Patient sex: F
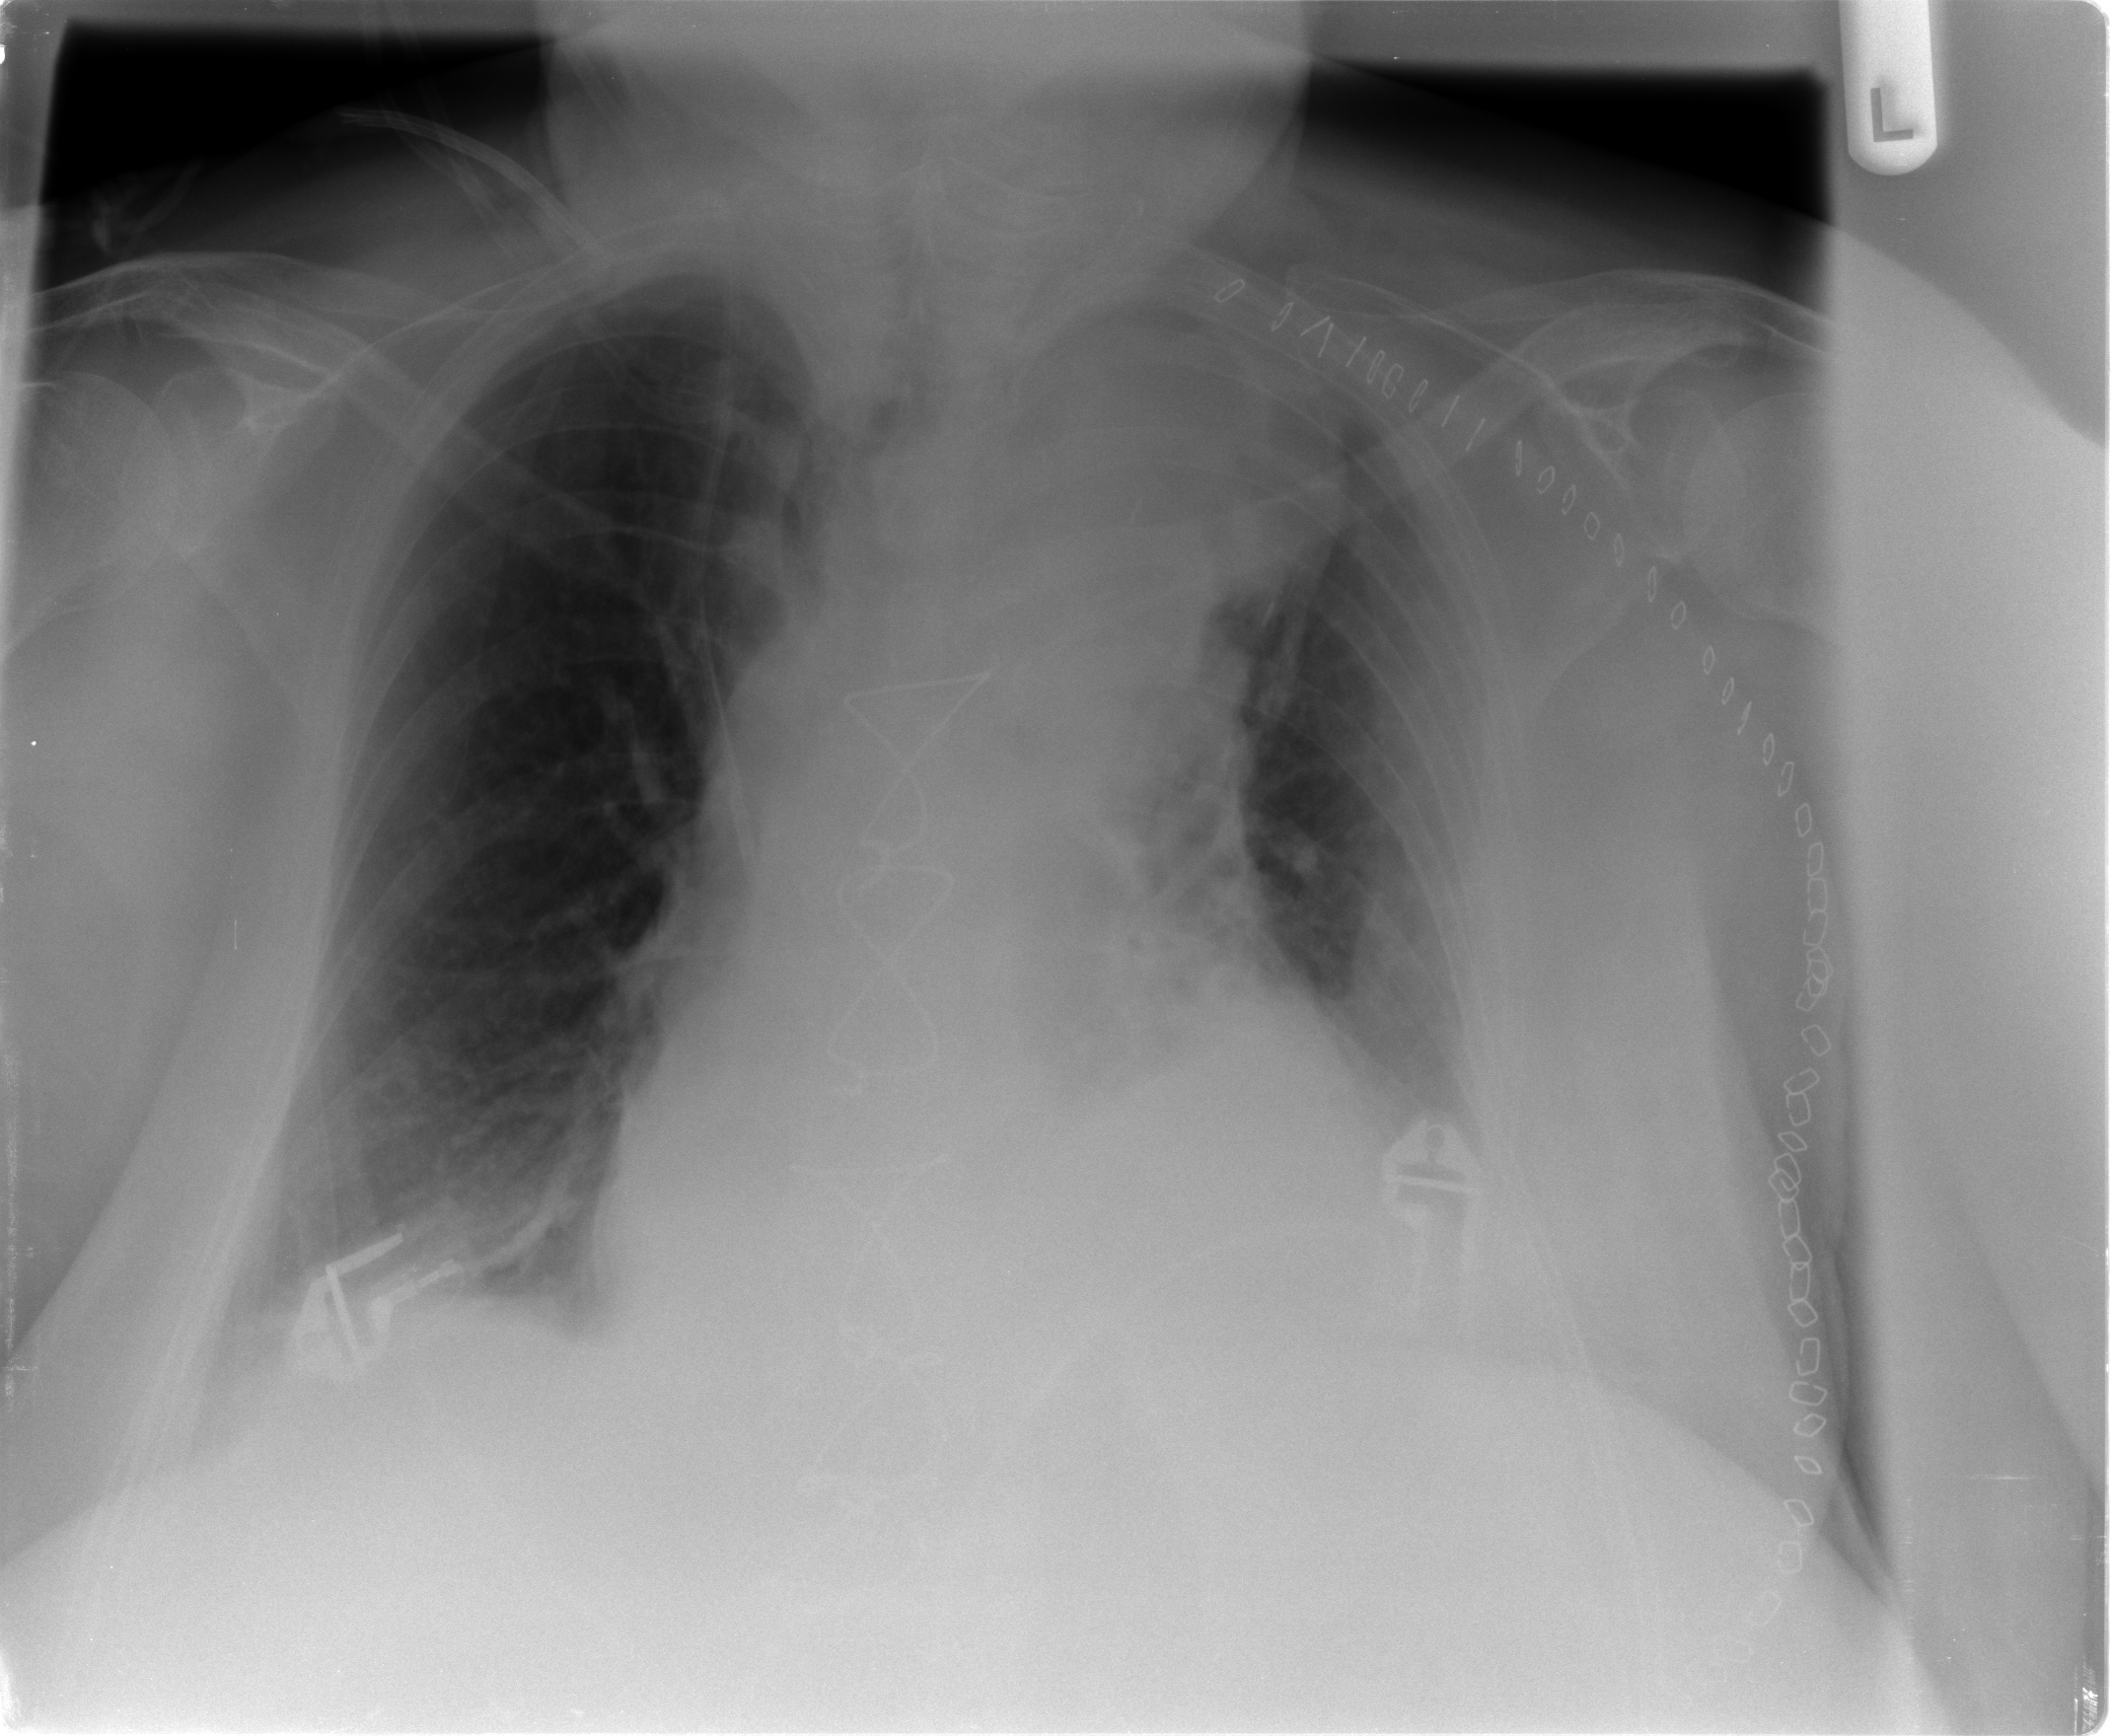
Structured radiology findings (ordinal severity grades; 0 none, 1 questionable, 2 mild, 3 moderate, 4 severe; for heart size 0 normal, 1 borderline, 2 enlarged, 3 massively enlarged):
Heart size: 2
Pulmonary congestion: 1
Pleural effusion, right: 1
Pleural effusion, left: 2
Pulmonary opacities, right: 0
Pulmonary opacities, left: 1
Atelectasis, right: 1
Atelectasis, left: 2